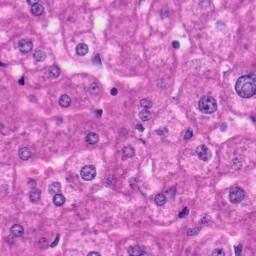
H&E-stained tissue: Liver